Question: I have somehow accidentally switched some setup related with JavaScript syntax in WebStorm and now dealing with incorrect highlighting of source attribute:

Any idea how to resolve?
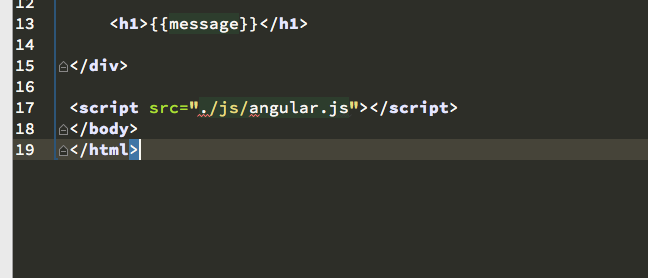
Answer: You must have injected (somehow) another language into 'src' attribute.
Either
1. Settings | Language Injections -- find and delete unwanted injection rule.
2. Alt + Enter while having caret inside that problematic place to bring quick fix menu and choose "Uninject" from there (the injection rule will still remain, but will be deactivated; you can remove it permanently using #1)